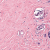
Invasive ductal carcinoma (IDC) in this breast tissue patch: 1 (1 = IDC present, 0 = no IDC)